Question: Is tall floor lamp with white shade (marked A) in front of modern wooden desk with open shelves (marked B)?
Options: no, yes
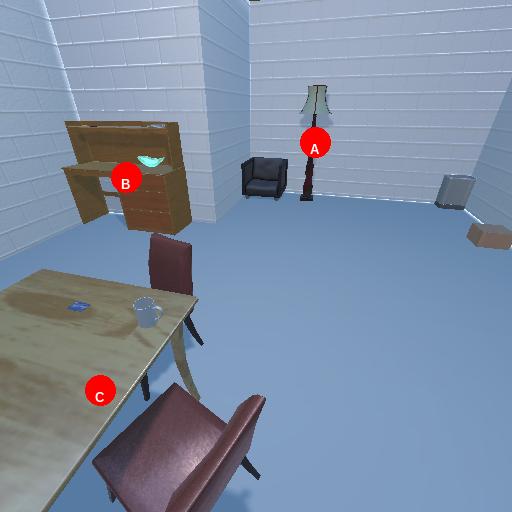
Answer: no